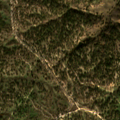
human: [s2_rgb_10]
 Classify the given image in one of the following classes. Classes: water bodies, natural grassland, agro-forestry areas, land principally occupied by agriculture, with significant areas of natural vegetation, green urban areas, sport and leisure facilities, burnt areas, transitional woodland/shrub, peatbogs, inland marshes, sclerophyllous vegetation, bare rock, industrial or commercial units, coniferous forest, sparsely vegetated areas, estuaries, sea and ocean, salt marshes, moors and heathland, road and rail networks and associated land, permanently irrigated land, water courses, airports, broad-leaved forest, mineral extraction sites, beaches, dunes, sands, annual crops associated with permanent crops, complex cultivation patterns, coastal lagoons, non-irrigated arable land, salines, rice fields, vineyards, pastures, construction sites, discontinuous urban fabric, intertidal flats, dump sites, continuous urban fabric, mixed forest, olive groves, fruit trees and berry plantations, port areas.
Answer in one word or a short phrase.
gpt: non-irrigated arable land, agro-forestry areas